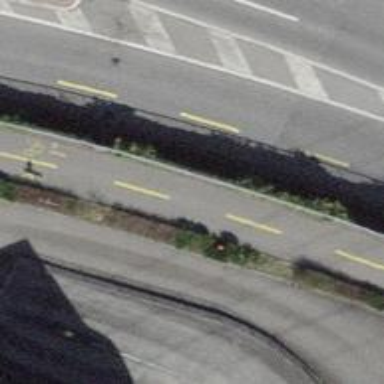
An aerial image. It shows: Cycleway.